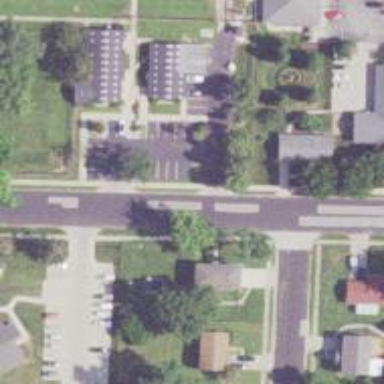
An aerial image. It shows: Road with stop sign.